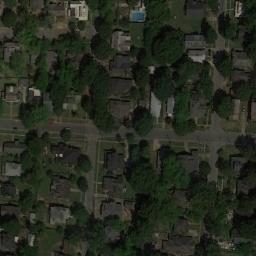
Label: residential